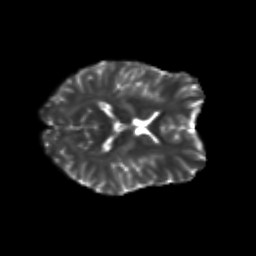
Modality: T2w
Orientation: axial
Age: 25
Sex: female
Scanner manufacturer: siemens
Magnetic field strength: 3 T
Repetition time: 3.5 s
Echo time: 0.125 s